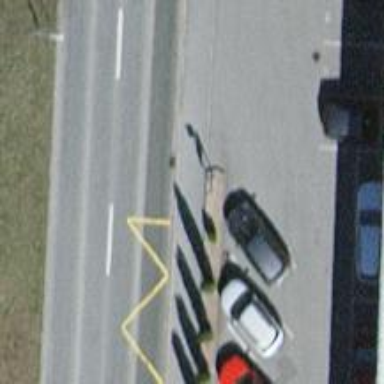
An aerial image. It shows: Public transport stop position.